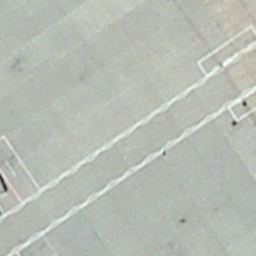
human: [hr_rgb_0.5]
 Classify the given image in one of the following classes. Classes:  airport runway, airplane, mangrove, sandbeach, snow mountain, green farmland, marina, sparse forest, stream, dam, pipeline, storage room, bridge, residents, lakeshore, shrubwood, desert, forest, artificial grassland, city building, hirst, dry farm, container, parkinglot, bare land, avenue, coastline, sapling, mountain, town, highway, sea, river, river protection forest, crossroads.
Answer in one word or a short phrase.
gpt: airport runway